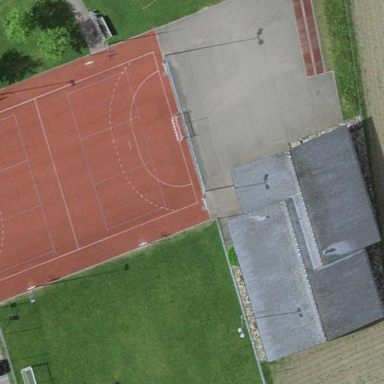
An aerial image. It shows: School building.